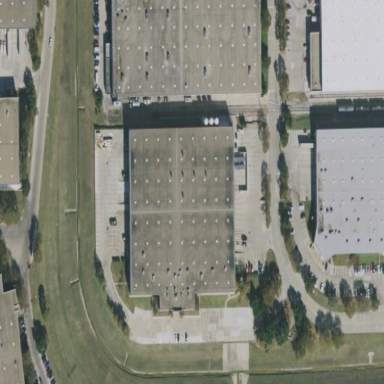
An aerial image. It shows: Warehouse.